Field crop: maize
Growth stage: 2
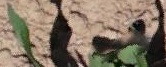
Species: maize